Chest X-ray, AP view. Patient: 47 years old, sex M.
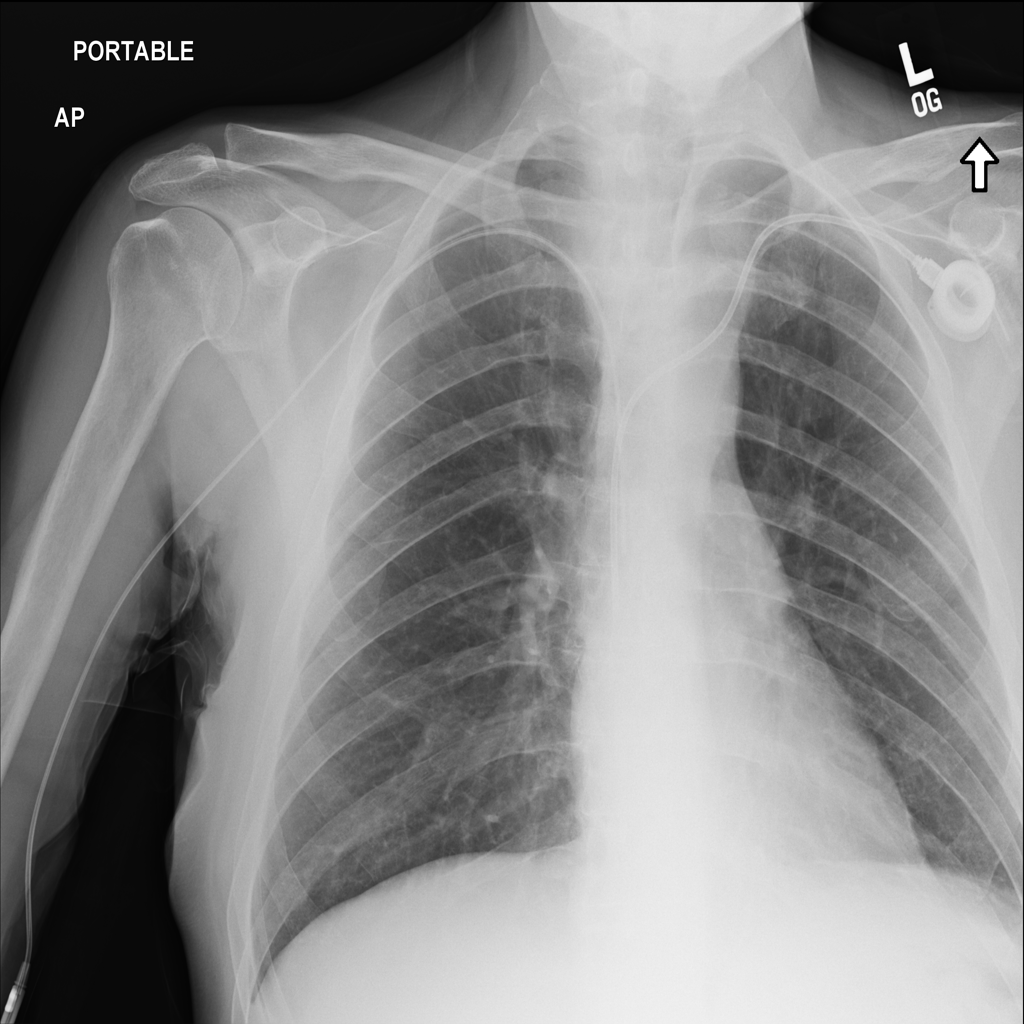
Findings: No Finding